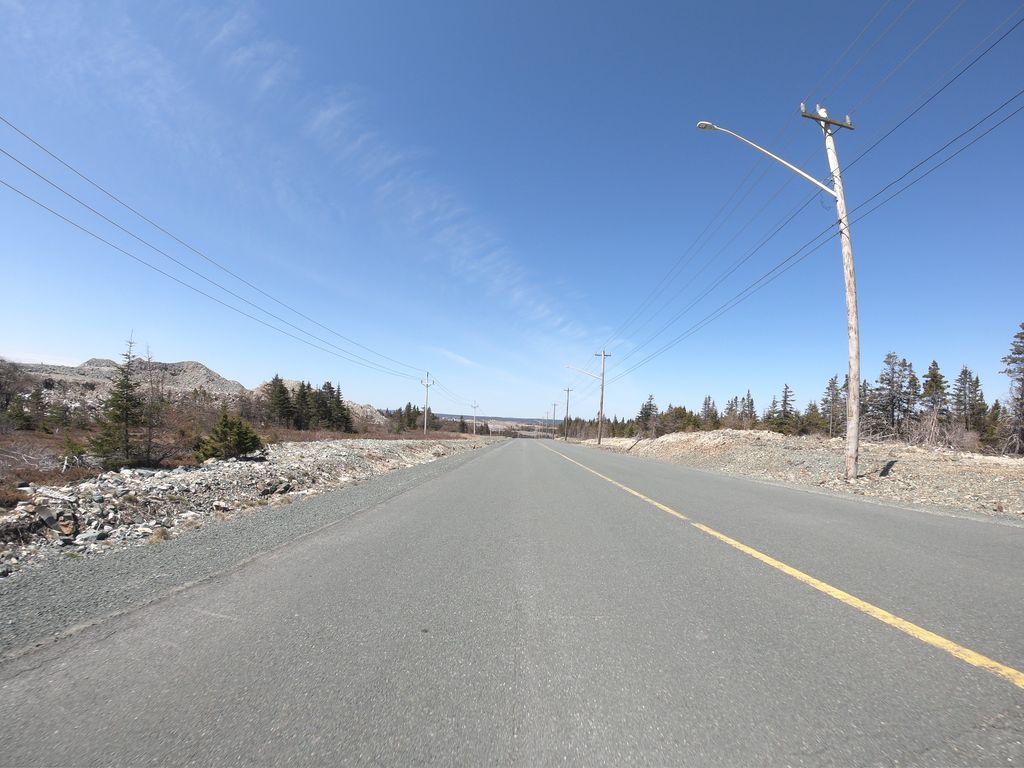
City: st_johns